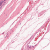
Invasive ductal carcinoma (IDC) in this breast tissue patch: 0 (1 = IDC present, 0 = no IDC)